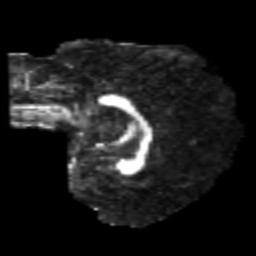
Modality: FA
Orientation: sagittal
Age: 22
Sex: male
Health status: healthy
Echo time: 0.074 s